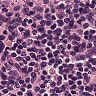
Metastatic tissue present: no